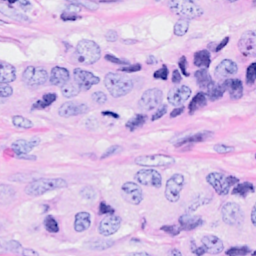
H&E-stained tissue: Breast